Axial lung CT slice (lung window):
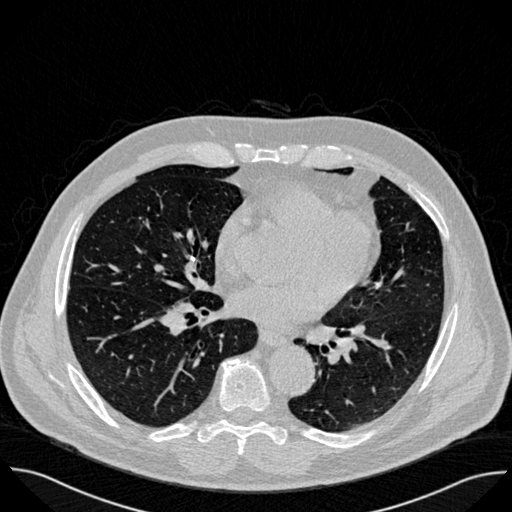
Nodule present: no